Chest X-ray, AP view. Patient: 65 years old, sex M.
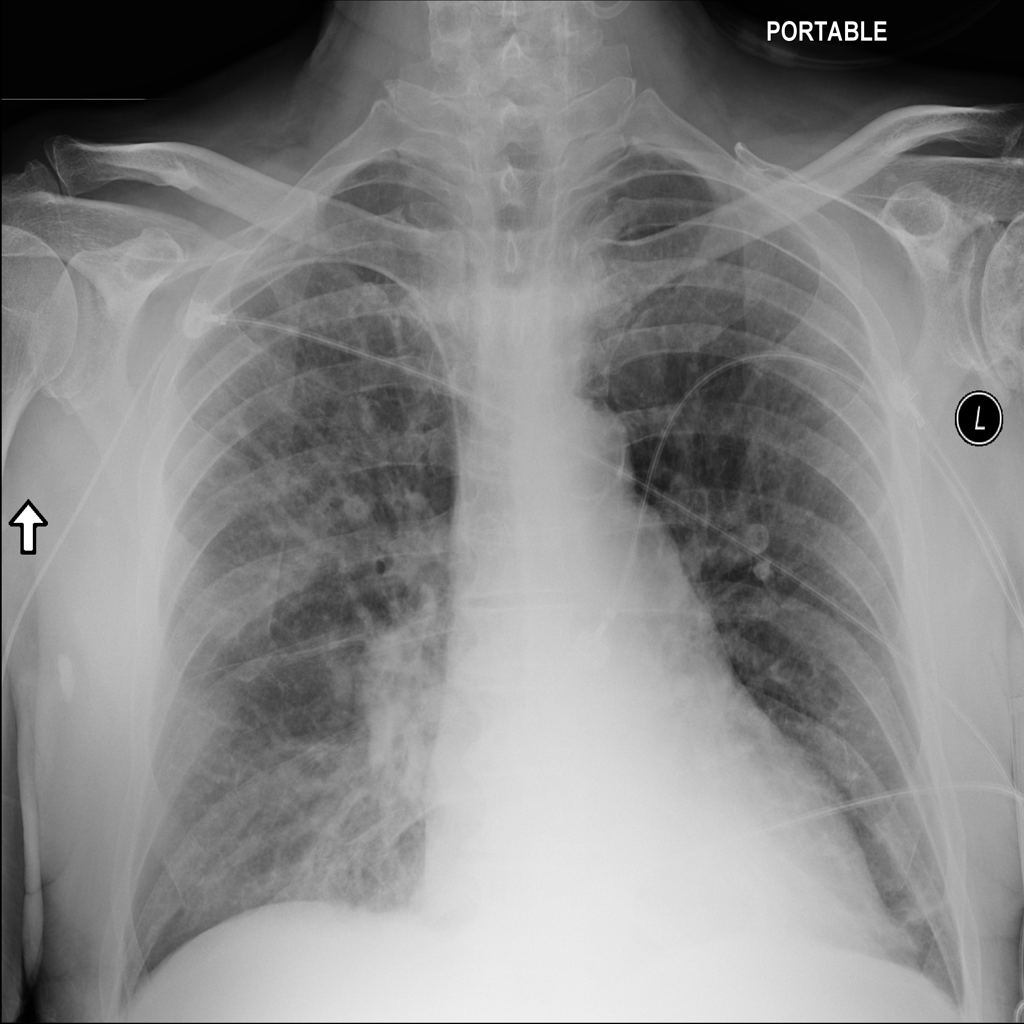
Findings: No Finding